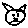
Label: cat